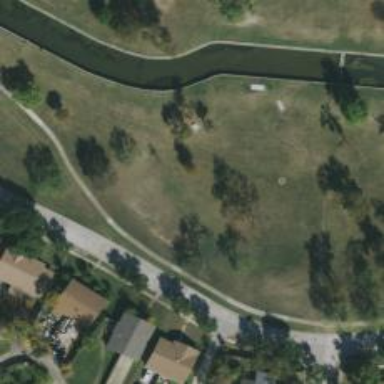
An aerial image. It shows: Disc golf basket.